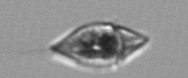
Label: Amphidinium